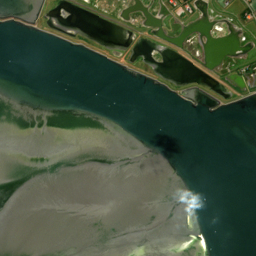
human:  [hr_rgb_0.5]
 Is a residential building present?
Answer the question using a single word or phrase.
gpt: yes

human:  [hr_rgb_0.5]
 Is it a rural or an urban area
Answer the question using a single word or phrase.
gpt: rural

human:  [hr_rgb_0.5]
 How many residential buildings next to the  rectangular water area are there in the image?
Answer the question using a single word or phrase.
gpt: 0

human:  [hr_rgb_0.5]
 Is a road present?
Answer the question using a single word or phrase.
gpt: yes

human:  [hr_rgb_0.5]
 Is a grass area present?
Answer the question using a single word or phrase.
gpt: yes

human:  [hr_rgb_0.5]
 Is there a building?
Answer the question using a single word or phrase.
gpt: yes

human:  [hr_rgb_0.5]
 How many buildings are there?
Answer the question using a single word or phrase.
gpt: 21

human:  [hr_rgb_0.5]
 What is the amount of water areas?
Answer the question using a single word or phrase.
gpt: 13

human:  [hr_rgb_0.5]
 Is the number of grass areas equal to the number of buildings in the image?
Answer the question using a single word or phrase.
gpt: no

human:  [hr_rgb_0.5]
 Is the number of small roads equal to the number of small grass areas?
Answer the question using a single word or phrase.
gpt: no

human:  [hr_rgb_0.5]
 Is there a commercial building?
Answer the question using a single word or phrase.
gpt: no

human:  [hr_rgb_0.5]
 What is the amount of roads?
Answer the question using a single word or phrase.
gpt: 32

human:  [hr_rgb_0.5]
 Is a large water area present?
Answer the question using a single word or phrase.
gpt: yes

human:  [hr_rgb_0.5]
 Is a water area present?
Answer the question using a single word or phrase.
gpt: yes

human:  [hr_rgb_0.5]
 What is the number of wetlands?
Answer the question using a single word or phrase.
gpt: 8

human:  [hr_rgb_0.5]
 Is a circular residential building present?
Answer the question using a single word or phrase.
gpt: no

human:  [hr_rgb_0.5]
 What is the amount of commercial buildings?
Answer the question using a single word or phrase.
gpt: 0

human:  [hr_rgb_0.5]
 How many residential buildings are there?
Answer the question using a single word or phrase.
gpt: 21

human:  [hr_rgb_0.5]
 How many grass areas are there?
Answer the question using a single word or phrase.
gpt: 33

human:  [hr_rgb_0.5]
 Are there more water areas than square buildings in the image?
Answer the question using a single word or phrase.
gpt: yes

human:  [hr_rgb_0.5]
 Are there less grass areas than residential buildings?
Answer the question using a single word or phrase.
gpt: no

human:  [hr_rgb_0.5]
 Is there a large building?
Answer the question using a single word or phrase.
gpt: no

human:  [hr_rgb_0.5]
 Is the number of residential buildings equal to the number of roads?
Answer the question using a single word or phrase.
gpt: no

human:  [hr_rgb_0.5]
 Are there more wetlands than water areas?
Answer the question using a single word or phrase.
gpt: no

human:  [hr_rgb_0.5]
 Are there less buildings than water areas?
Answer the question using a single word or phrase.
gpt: no

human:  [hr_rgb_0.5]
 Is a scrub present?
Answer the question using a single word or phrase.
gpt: yes

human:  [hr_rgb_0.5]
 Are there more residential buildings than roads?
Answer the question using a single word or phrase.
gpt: no

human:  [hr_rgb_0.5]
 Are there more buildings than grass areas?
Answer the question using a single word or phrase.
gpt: no

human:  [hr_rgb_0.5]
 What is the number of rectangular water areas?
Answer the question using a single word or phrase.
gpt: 1

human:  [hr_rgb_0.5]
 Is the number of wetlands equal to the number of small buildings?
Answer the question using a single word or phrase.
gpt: no

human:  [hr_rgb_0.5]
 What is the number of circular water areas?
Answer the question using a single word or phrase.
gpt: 0

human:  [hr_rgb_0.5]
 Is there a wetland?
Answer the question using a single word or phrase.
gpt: yes

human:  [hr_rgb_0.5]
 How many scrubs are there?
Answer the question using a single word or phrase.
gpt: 4

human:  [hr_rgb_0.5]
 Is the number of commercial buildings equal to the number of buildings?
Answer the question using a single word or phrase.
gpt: no

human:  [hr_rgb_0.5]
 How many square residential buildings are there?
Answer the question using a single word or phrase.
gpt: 0

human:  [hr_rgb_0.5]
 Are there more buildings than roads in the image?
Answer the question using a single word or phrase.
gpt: no

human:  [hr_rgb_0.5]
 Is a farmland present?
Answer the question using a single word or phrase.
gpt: yes

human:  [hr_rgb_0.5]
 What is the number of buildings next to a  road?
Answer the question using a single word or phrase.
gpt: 21

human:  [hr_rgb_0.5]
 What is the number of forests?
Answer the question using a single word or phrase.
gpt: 3

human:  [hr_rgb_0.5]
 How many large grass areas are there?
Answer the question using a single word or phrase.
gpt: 19

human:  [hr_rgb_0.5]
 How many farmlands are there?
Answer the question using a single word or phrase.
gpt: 1

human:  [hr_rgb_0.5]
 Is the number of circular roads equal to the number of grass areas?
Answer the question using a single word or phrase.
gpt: no

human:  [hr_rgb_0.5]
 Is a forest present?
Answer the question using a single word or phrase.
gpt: yes

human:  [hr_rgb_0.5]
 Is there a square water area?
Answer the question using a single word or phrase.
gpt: no

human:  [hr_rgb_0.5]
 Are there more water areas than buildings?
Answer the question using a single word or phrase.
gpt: no

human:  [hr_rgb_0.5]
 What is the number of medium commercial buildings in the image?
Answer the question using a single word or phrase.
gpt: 0

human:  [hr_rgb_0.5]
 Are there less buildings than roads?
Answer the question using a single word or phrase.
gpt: yes

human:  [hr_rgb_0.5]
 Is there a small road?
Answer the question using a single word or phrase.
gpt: yes

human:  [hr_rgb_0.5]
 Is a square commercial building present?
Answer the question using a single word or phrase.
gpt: no

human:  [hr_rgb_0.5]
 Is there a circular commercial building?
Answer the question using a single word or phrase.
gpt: no

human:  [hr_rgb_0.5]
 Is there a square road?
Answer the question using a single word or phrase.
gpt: no

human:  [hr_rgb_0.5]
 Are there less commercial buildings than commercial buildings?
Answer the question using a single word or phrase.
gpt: no

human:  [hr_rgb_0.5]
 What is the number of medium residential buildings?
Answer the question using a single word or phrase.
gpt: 0

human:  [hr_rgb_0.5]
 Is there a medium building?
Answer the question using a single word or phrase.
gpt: no

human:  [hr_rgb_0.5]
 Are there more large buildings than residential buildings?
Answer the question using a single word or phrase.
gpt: no

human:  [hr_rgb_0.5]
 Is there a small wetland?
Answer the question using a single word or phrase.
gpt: no

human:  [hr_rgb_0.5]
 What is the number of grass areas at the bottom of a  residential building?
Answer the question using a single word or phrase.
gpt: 24

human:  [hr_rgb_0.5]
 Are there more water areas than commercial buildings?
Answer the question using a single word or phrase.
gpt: yes

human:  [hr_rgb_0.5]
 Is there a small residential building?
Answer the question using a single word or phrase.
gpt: yes

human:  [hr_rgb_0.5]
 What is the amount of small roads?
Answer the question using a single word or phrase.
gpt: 32

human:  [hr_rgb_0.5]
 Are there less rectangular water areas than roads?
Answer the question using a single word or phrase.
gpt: yes

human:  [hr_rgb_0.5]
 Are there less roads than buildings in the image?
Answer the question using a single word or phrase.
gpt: no

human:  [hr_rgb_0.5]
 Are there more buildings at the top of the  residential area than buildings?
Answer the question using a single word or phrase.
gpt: no

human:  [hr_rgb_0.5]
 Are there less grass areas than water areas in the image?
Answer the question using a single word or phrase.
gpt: no